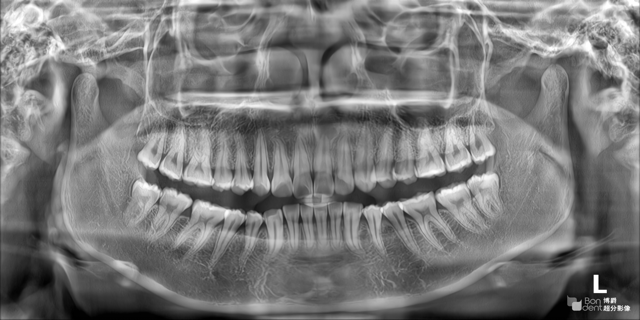
adult